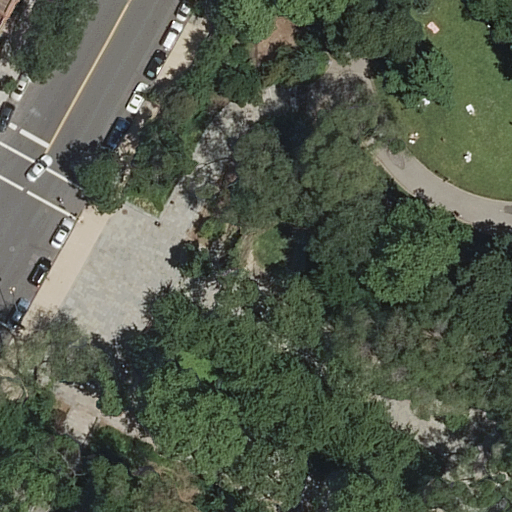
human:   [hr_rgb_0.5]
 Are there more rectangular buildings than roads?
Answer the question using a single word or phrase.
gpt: no

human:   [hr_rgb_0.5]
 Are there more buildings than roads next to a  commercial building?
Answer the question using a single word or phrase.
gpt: yes

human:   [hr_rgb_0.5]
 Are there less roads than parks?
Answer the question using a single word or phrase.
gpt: no

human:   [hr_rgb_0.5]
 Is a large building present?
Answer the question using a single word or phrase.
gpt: no

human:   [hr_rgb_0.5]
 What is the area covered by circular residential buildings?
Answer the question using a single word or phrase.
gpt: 0m2

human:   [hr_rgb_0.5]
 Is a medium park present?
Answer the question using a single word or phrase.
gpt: no

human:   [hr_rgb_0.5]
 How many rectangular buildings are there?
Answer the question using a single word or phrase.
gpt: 1

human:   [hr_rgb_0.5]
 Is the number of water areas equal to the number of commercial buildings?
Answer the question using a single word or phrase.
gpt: yes

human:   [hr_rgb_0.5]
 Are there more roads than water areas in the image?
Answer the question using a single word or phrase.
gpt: yes

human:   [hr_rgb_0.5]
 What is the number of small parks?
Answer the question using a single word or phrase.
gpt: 1

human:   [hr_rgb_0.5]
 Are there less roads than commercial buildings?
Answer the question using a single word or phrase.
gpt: no

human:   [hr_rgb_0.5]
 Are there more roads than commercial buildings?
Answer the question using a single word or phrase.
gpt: yes

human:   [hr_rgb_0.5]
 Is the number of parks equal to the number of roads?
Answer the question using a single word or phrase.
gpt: no

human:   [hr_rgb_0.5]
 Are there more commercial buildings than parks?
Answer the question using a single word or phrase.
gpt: no

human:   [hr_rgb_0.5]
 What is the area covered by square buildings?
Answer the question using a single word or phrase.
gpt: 0m2

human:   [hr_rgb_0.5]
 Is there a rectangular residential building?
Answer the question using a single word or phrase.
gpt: yes

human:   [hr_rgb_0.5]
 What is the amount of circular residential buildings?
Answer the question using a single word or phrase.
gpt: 0

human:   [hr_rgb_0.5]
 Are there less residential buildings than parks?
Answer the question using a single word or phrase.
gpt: no

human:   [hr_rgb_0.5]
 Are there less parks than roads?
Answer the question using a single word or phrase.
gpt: yes

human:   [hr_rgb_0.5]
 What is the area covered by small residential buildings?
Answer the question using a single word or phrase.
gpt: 8m2

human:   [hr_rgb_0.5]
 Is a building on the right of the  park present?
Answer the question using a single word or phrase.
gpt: no

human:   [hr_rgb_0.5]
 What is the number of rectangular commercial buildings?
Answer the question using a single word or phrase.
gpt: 0

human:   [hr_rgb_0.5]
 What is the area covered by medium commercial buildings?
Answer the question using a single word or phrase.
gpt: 0m2

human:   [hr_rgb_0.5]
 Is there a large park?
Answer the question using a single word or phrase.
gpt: no

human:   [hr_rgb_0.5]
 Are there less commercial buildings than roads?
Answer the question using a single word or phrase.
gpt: yes

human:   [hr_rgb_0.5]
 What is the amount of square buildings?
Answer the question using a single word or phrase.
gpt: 0

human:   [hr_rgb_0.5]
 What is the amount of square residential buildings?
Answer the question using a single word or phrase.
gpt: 0

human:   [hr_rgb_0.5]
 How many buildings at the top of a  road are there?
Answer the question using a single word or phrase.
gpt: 2

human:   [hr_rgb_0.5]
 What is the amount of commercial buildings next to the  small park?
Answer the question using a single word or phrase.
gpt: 0

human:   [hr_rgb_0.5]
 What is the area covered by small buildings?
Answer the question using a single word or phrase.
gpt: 8m2

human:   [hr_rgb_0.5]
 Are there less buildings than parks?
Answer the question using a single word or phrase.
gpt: no

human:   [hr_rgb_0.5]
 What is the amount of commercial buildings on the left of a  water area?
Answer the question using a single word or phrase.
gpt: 0

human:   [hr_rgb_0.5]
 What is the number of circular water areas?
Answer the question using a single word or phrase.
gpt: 0

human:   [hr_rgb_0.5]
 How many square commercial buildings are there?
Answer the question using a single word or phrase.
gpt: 0

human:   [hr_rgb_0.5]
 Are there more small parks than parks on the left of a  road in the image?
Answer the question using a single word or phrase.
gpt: yes

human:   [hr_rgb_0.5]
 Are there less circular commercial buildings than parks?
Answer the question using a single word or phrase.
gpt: yes